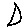
Label: moon